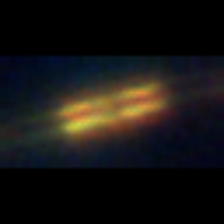
Taxon: Pennate
Group: Diatoms